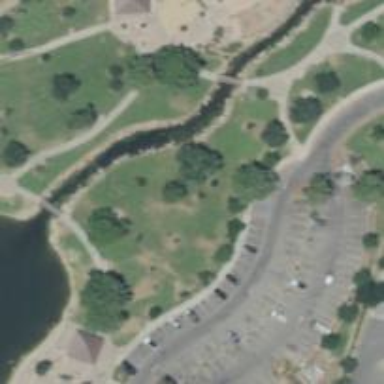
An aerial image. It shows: Grass area park.